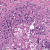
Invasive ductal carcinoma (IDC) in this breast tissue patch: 0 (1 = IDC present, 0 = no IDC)